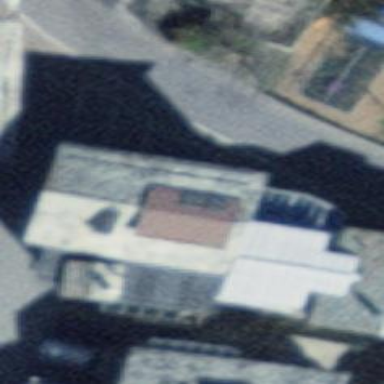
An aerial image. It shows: Community centre building.